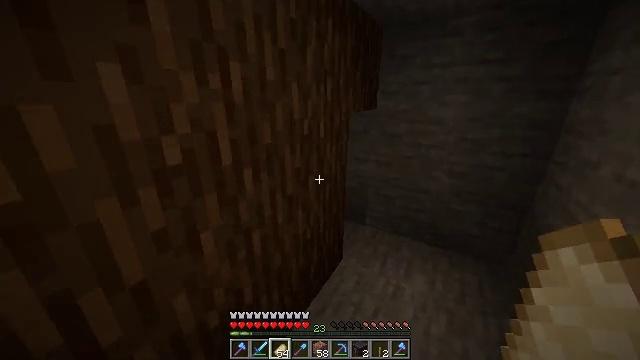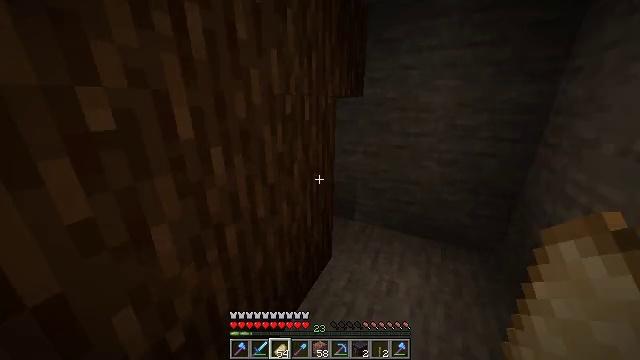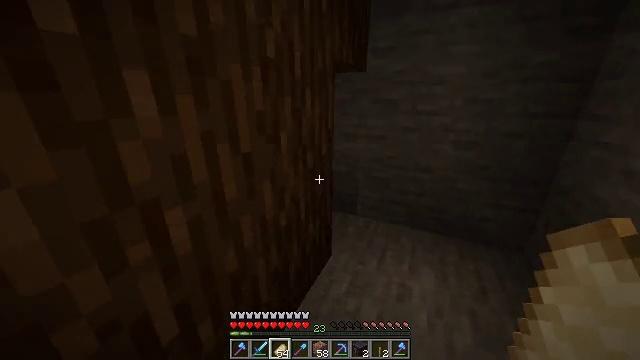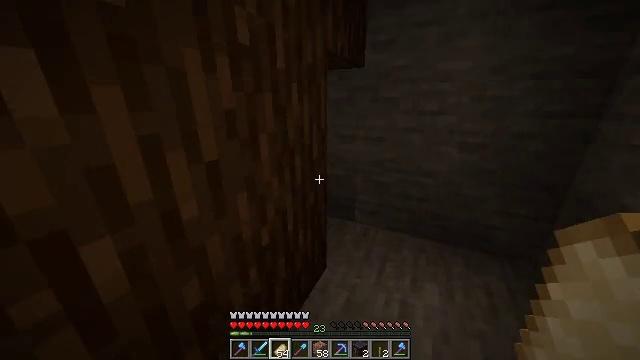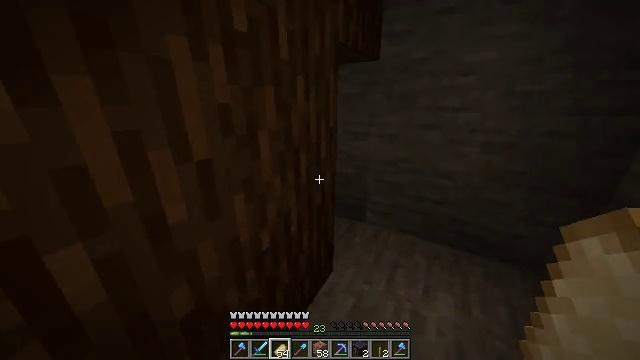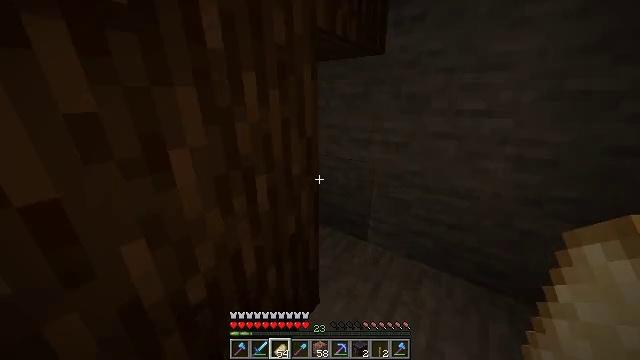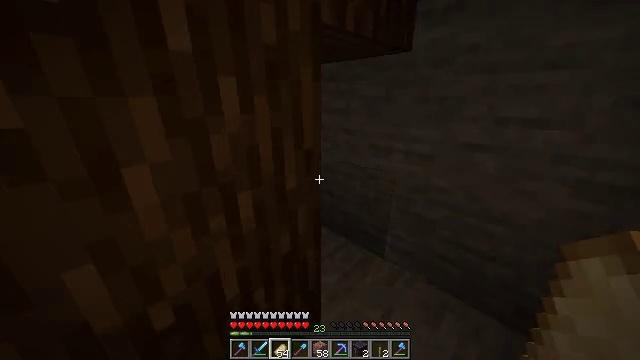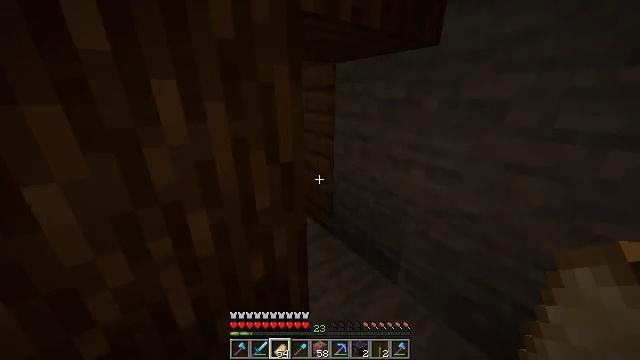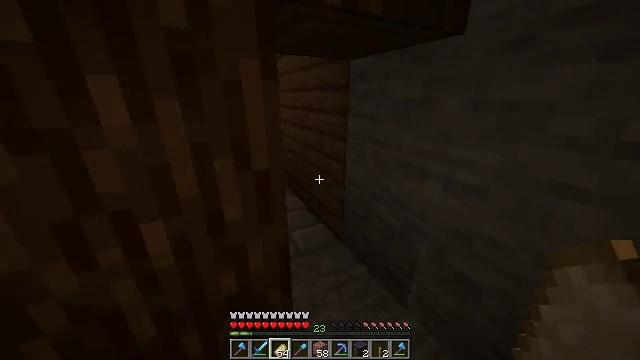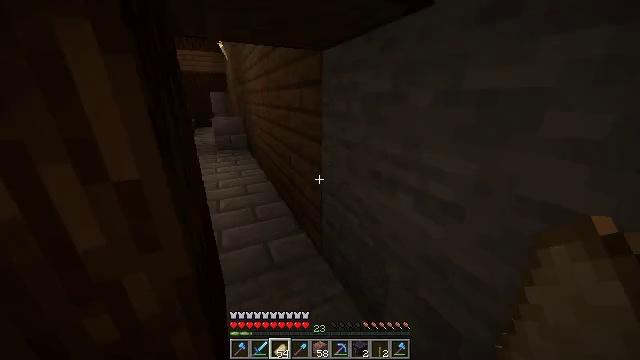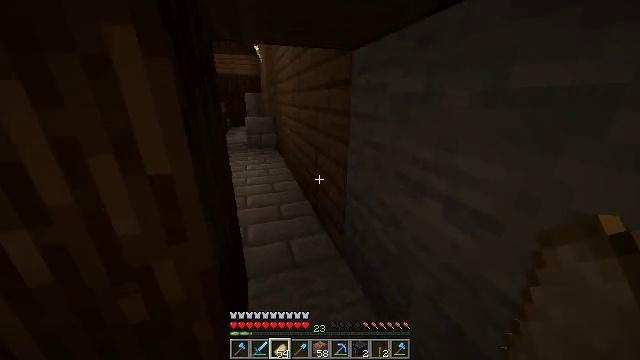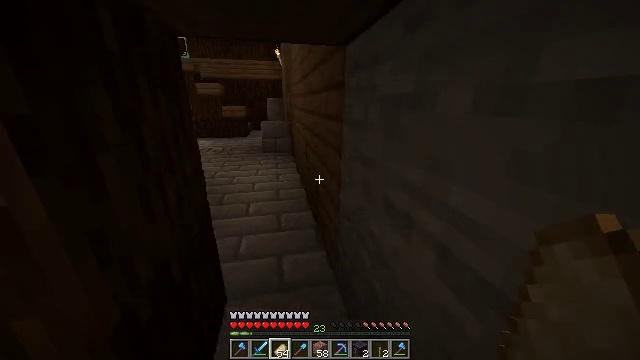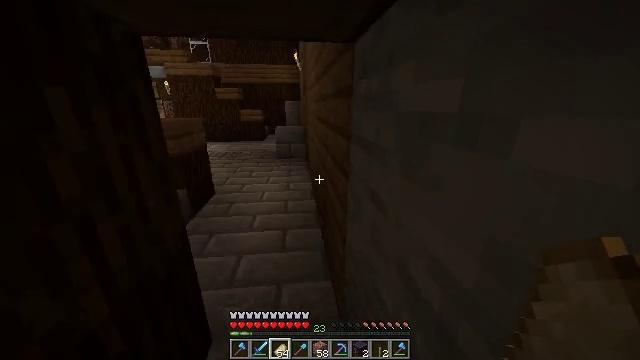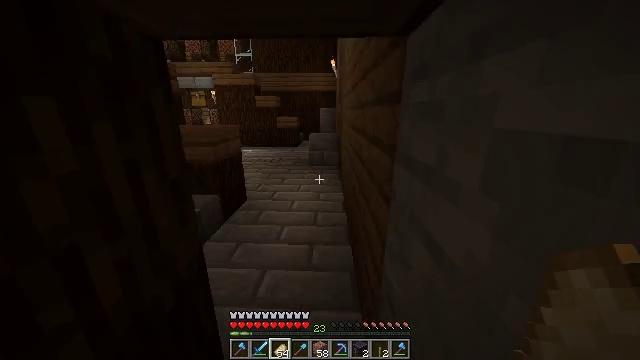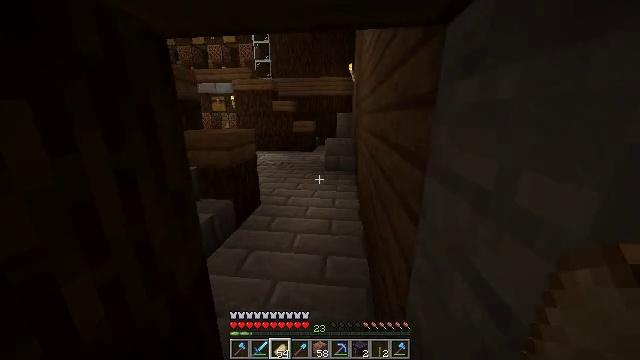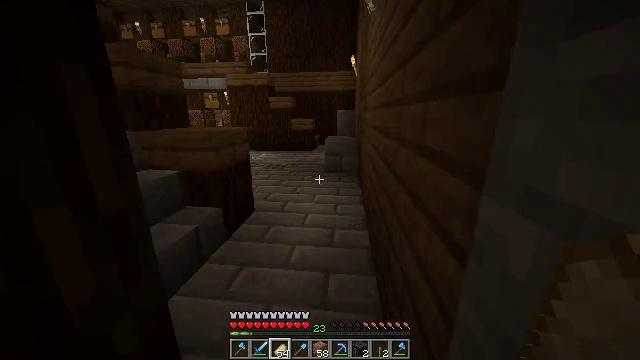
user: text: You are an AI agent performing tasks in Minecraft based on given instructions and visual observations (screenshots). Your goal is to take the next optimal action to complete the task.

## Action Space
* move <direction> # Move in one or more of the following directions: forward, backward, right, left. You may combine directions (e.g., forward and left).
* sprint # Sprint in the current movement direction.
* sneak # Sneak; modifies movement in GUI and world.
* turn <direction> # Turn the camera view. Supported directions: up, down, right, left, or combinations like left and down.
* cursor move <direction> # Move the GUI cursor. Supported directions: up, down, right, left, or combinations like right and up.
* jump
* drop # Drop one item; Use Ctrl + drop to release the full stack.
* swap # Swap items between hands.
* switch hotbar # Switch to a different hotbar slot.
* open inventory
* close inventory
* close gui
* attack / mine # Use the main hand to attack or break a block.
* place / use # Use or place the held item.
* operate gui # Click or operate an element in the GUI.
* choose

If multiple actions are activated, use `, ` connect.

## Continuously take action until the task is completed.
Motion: motion action
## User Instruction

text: Attack the smithing table to collect it.
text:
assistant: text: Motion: move forward and move right, turn right
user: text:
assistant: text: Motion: move forward and move right
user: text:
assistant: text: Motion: move forward and move right
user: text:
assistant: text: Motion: move forward and move right, turn left
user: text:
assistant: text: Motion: move forward and move right, sprint, turn left
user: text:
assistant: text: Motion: move forward and move right, sprint, turn left
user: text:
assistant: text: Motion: move forward and move right, sprint, turn left
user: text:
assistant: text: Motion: move forward and move right, sprint, turn left
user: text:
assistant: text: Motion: move forward and move right, sprint, turn left
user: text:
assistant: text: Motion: move forward and move right, sprint, turn left
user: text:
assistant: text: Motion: move forward, turn left and up
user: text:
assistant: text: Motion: move forward, turn left
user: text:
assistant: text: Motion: move forward, sprint, turn left and up
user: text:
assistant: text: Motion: move forward, sprint, turn left and up
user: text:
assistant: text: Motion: move forward, sprint
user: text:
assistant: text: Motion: move forward, sprint
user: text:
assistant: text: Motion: move forward, turn left
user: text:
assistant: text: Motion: move forward, sprint, turn left
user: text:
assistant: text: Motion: move forward, sprint, turn left
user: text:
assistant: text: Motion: move forward, sprint, turn left
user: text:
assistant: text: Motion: move forward, sprint, turn left
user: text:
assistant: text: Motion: move forward
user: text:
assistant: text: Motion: move forward
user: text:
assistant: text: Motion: move forward
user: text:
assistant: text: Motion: move forward, sprint
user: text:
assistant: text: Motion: move forward, sprint
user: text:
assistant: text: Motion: move forward, sprint
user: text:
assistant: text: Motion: move forward
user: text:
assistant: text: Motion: move forward
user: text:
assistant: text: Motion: move forward and move right, turn left